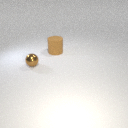
small brown metal sphere in front of large brown rubber cylinder